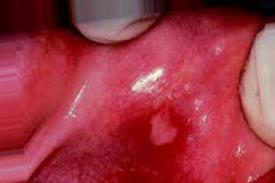
Condition: Mouth Ulcer